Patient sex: M
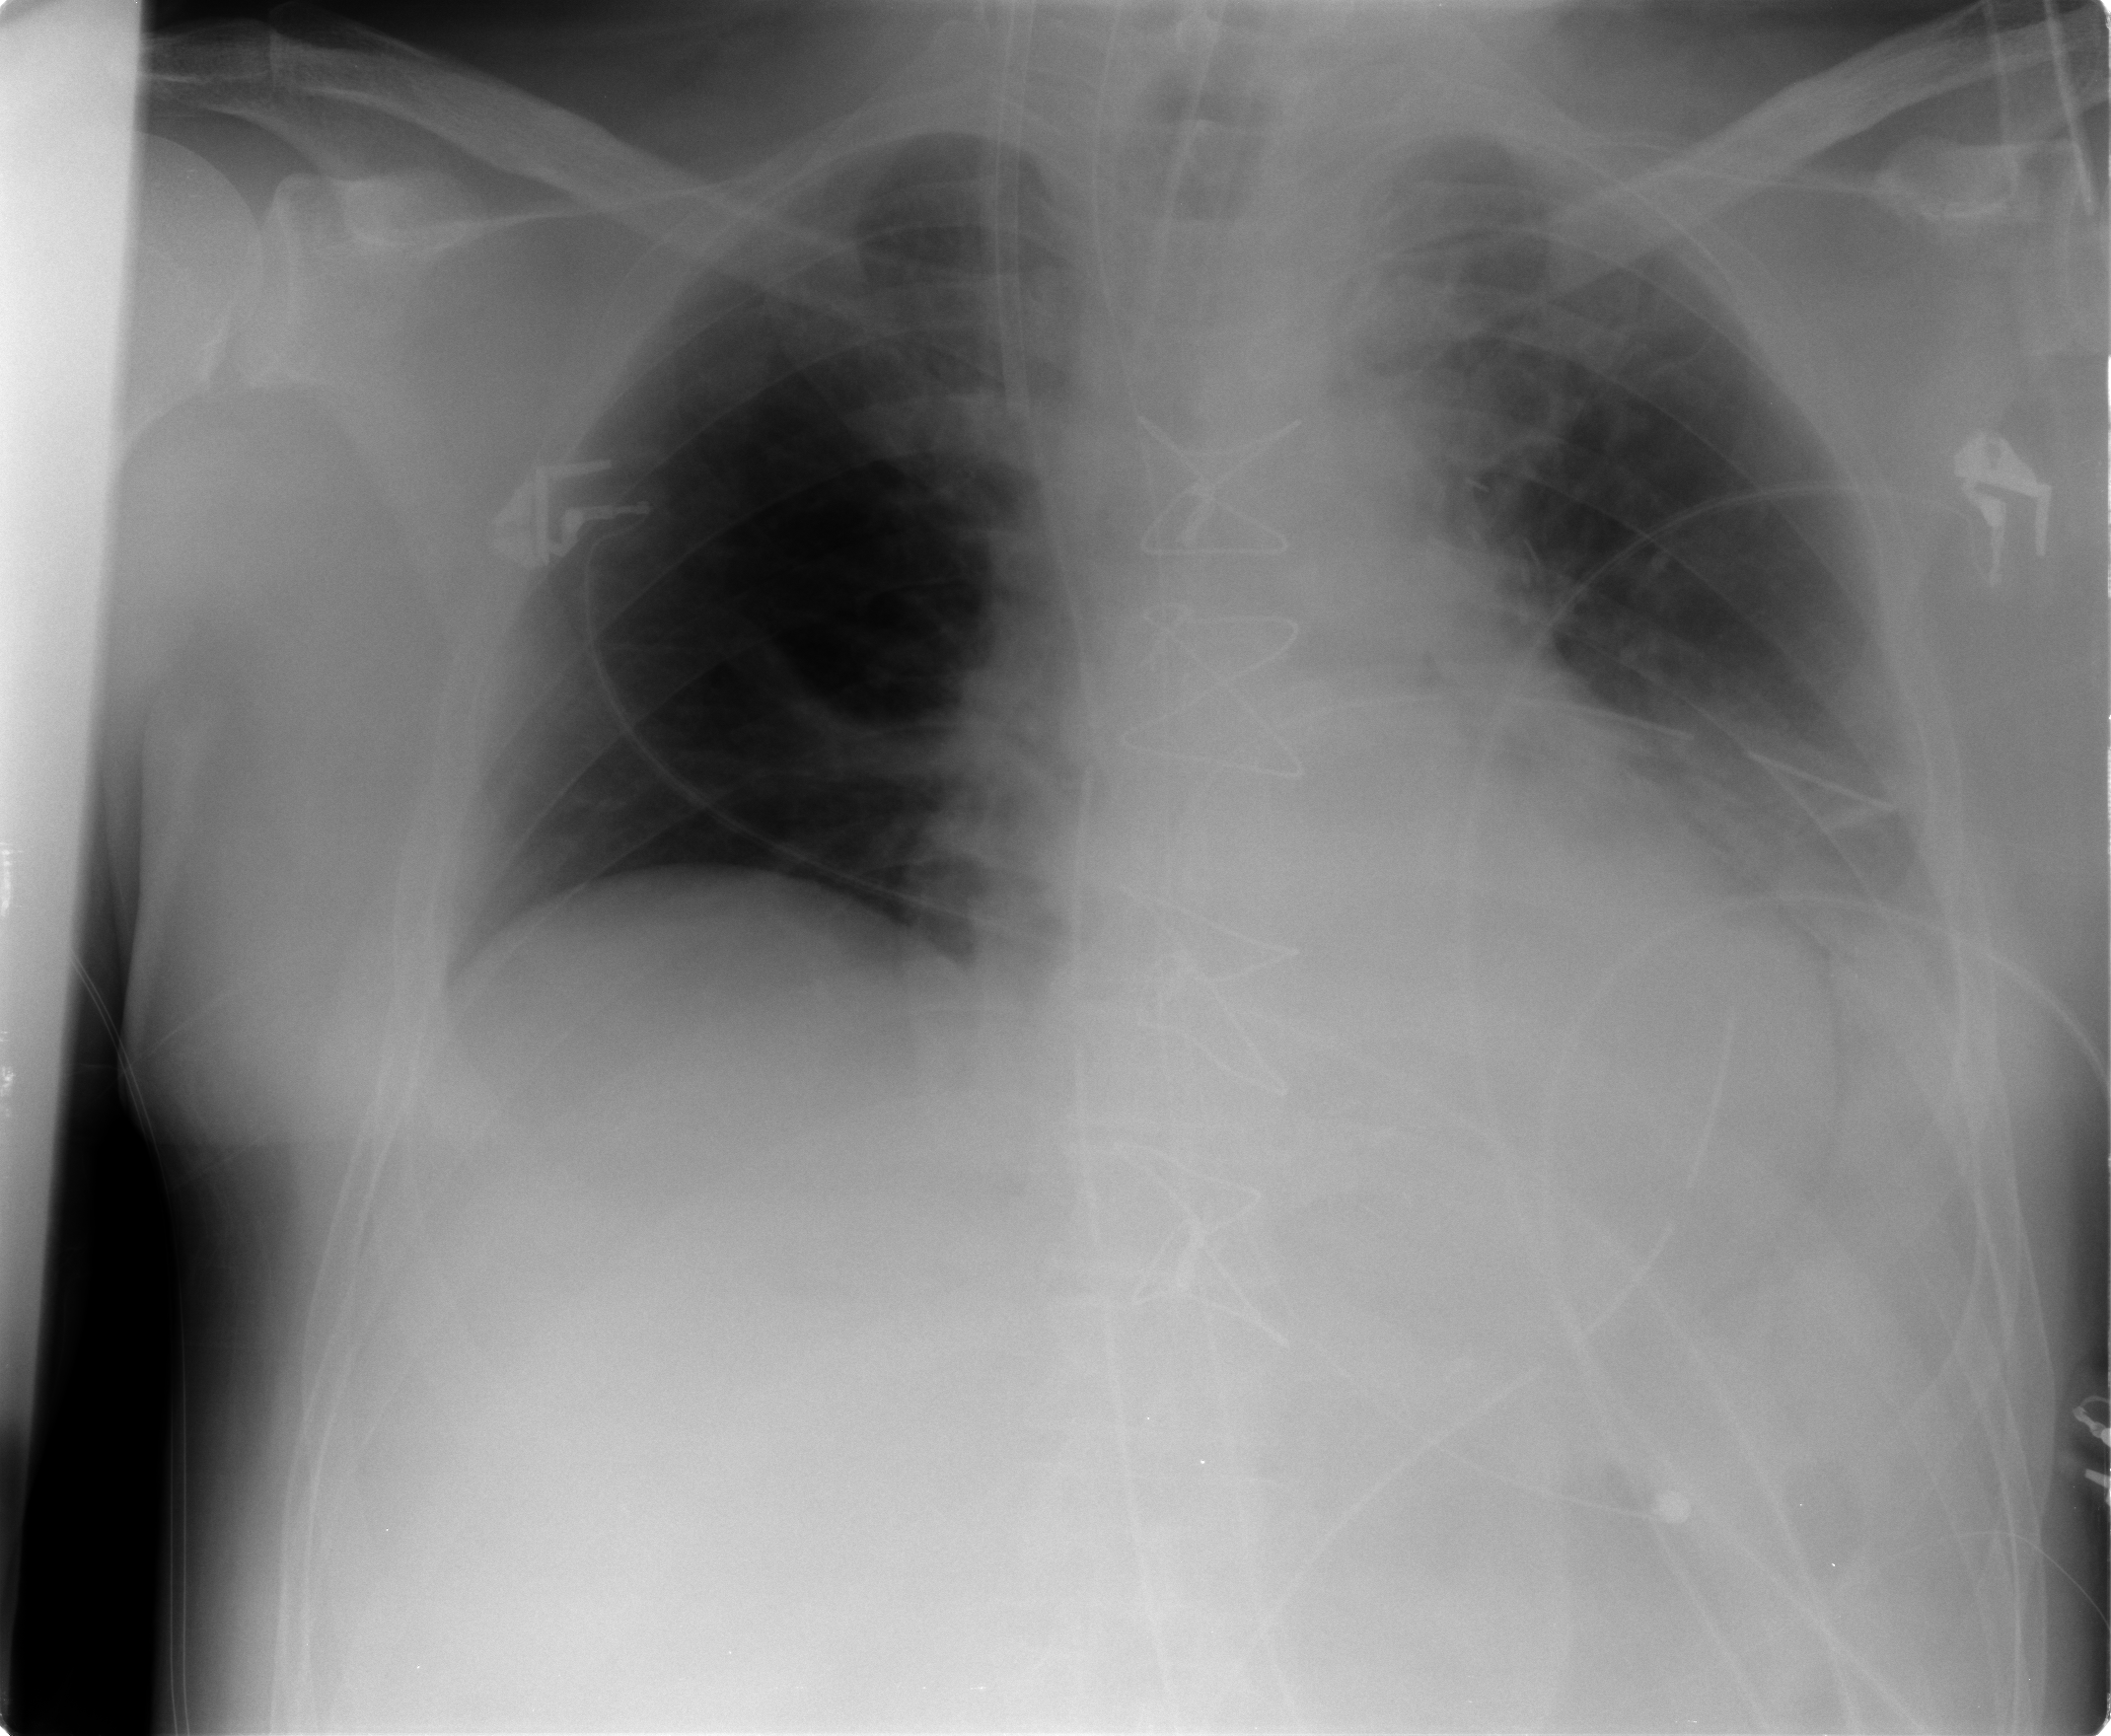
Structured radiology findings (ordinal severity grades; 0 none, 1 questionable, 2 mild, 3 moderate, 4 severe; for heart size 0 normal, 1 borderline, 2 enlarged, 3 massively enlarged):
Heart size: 2
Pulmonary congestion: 2
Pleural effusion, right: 0
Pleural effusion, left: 2
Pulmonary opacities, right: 2
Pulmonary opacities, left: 2
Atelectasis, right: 0
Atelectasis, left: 2